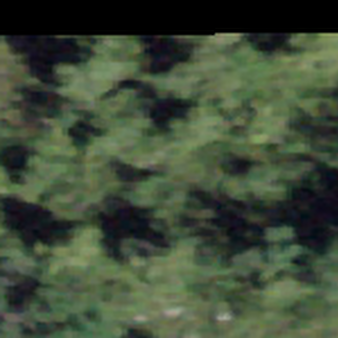
Label: other